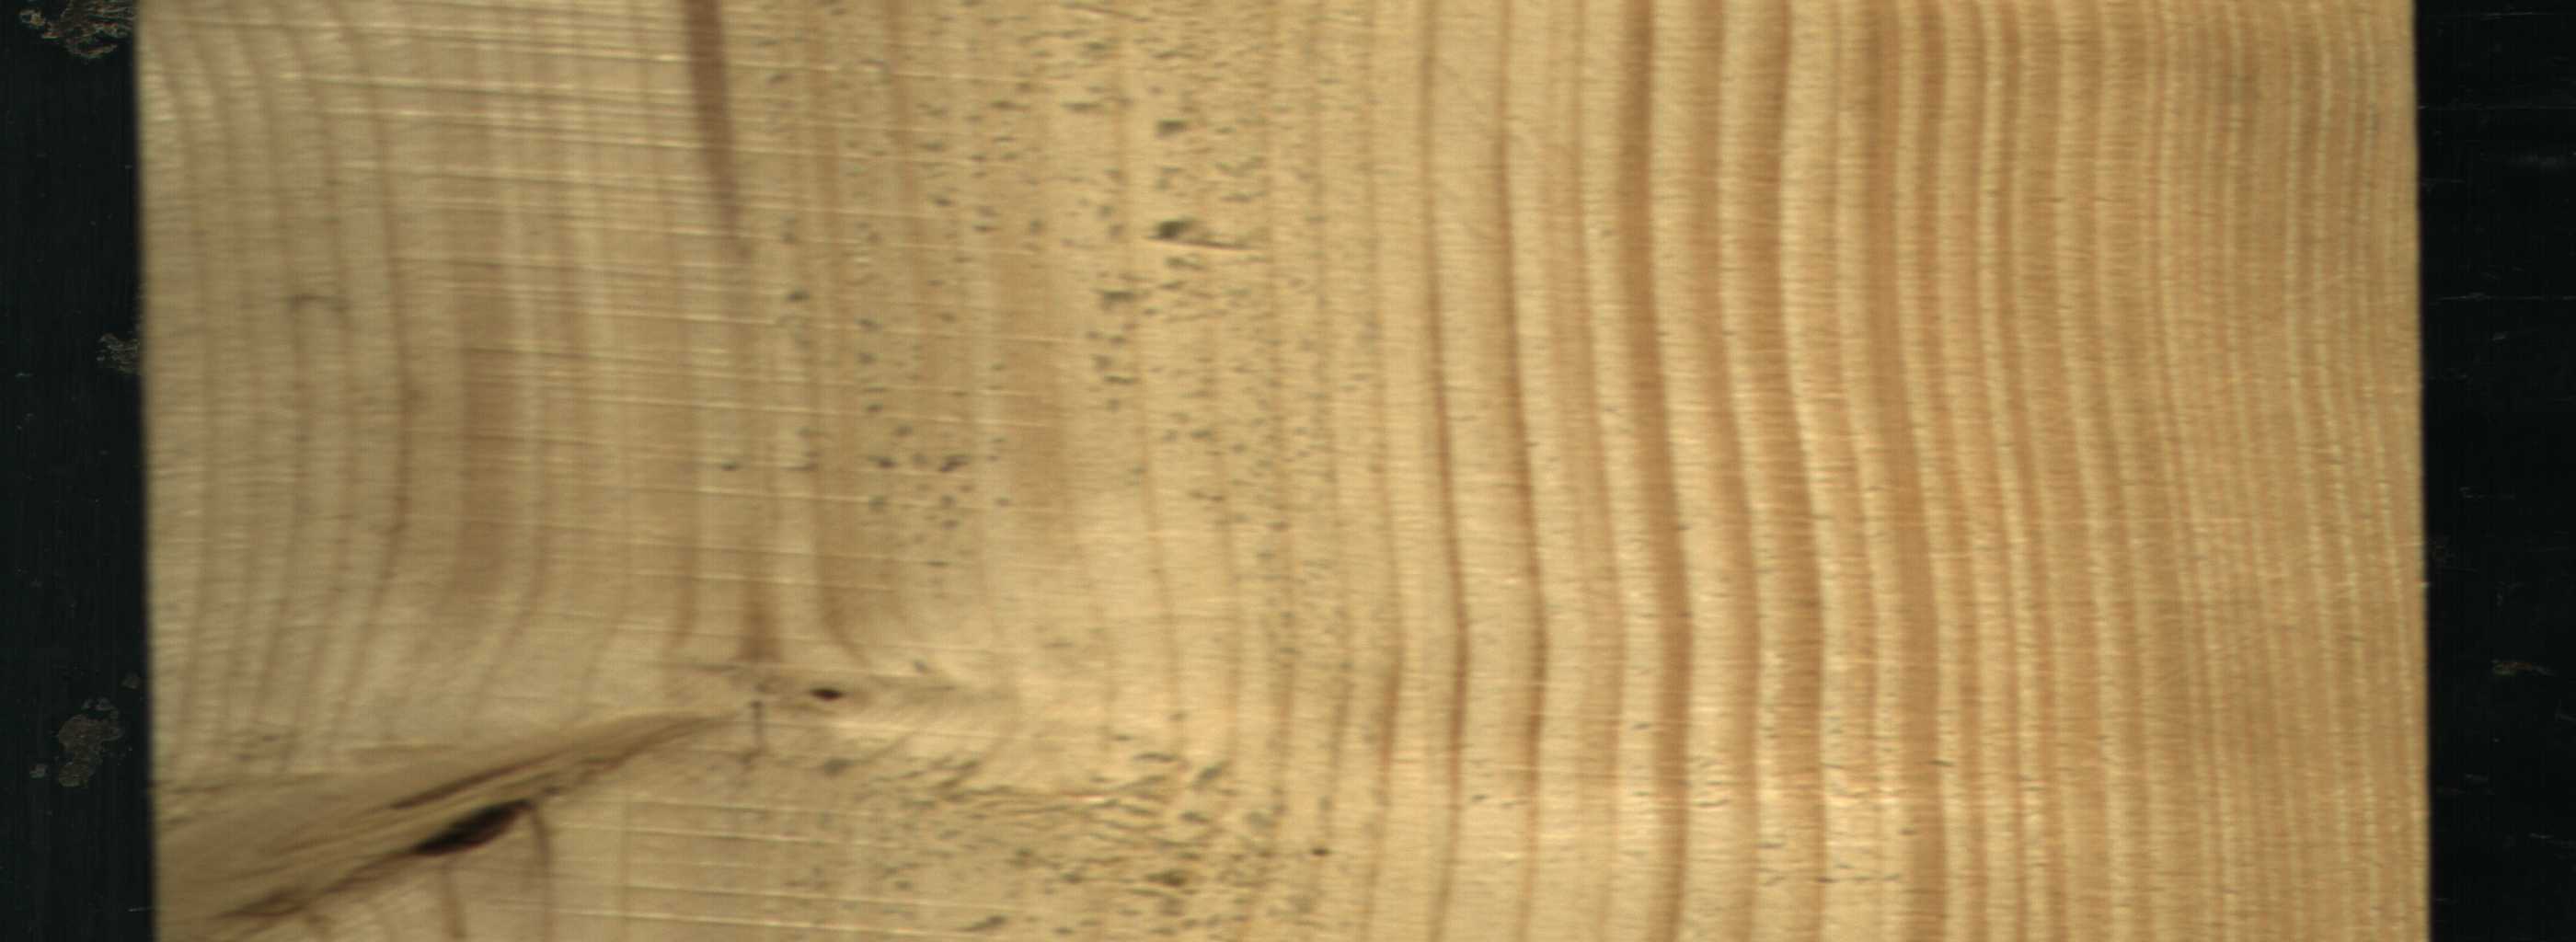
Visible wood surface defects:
Marrow
Dead_Knot
Dead_Knot
Live_Knot
Live_Knot